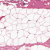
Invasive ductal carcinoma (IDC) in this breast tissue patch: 0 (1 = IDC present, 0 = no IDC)